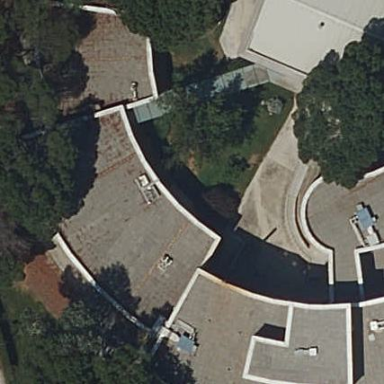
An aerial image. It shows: Research building.